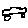
Label: car